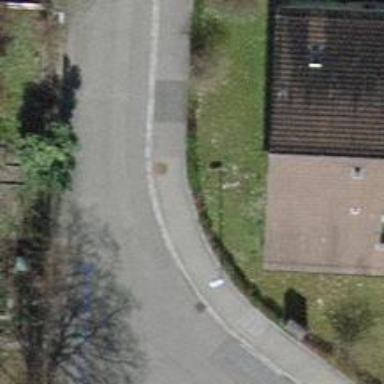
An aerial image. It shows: Sidewalk along the footway.